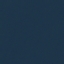
Label: SeaLake